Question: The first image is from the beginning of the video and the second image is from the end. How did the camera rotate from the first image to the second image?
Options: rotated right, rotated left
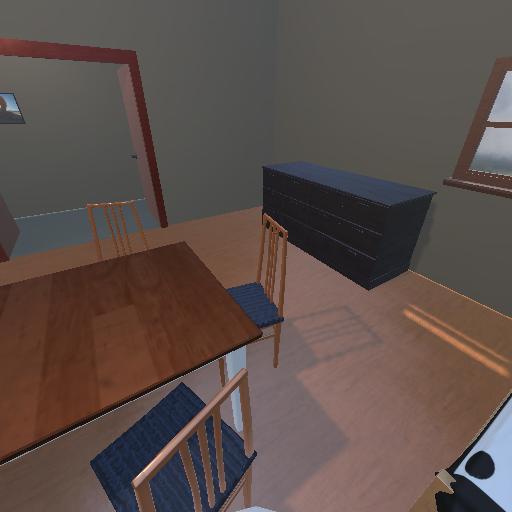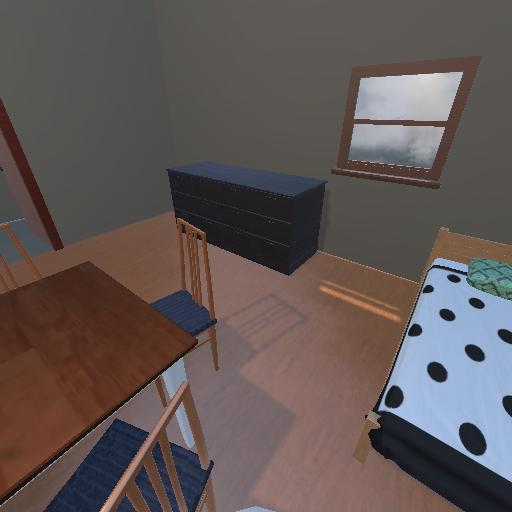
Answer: rotated right